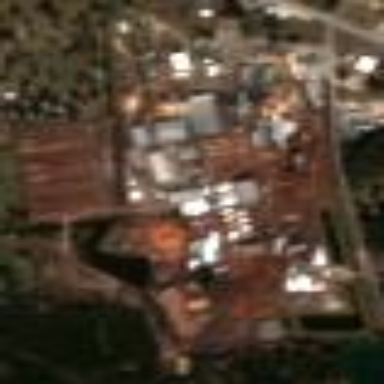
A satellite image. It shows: Industrial area with sawmill.